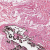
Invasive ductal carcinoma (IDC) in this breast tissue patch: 0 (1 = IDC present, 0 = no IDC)